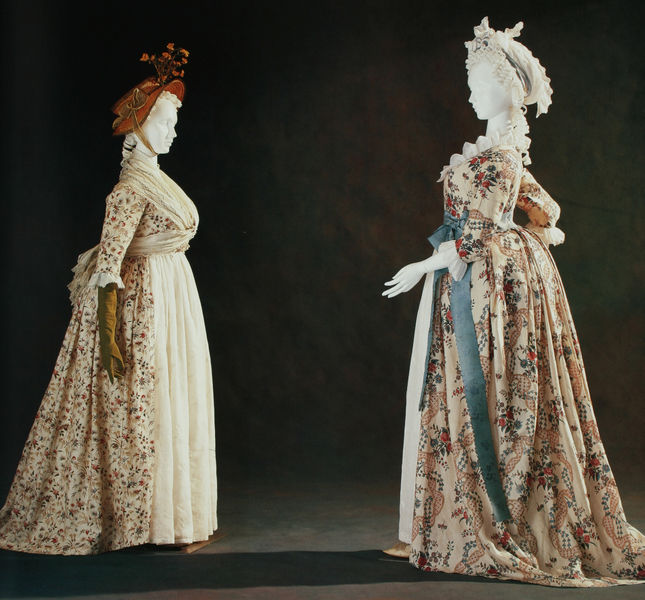
Titel: Kleider
Standort: Kyoto (Japan)
Institution: Kyoto Costume Institute
Schlagwörter: blau, dunkel, hand, mann, schatten, weiß, frauen, gelb, grün, blume, blumen, braun, damen, frankreich, frau, grau, handschuh, handschuhe, hell, hut, hüte, kleid, kleider, profil, schmuck, schwarz, skizze, säule, blüte, blüten, dame, rot, schleier, beige, haube, mode, muster, rock, schleife, kappe, mütze, band, kleidung, kragen, spitze, portrait, boden, figur, gold, kostüm, stickerei, stoff, stoffe, kind, pflanze, pflanzen, schleifen, rosa, skulptur, schärpe, schleppe, schürze, taille, japan, zwei, abstrakt, figuren, hutband, dekor, floral, deutsch, bronze, rüsche, rüschen, krempe, foto, fotografie, photographie, gemustert, blumenmuster, porzellan, kopfputz, hauben, puppe, puppen, photo, biedermeier, geblümt, leder, kostüme, manufaktur, volant, statuetten, gewebe, bänder, textil, brusttuch, roben, textilien, bodenlang, figurinen, turnüre, biedermaier, blumig, bände, kapotte, porzellanfiguren, schaufensterpuppe, damenmode, kyoto, abendroben, hubert, spitzenhaube, tageskleider, rüscen, festgewänder, gelümt, handschihe, straßenkleider, pzppen, rot hut, schärpe blumen